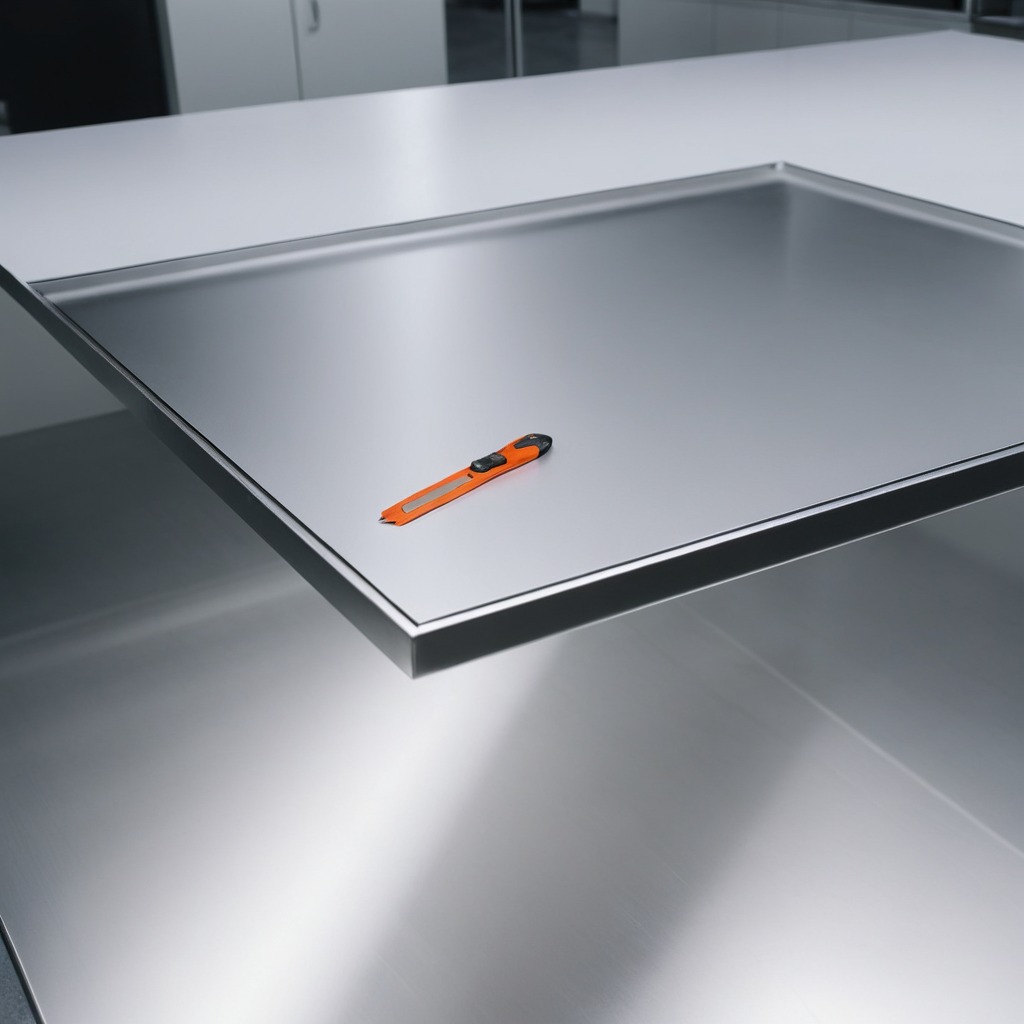
A utility knife is lying on a stainless steel table in a high-end prototyping lab.